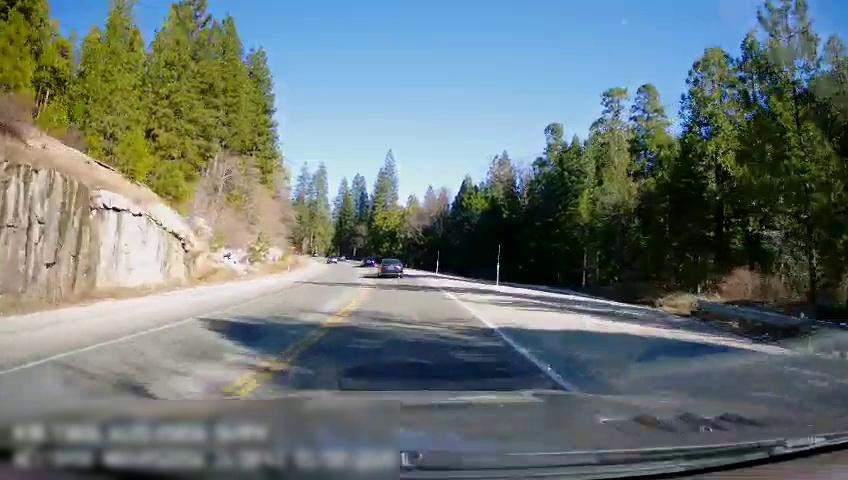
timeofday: Day
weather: Sunny
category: Drivable Space
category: Vehicles | Car
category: Vehicles | Car
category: Vehicles | Car
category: Lanes | Opposite Lane
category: Lanes | Opposite Lane
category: Lanes | Current Lane
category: Lanes | Current Lane